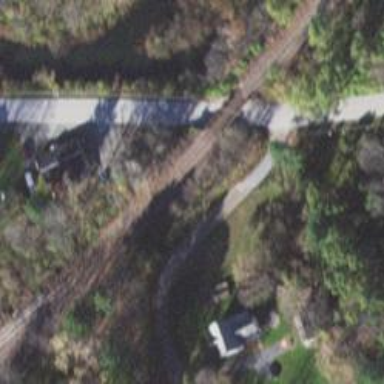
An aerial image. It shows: Railway bridge.